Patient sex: F
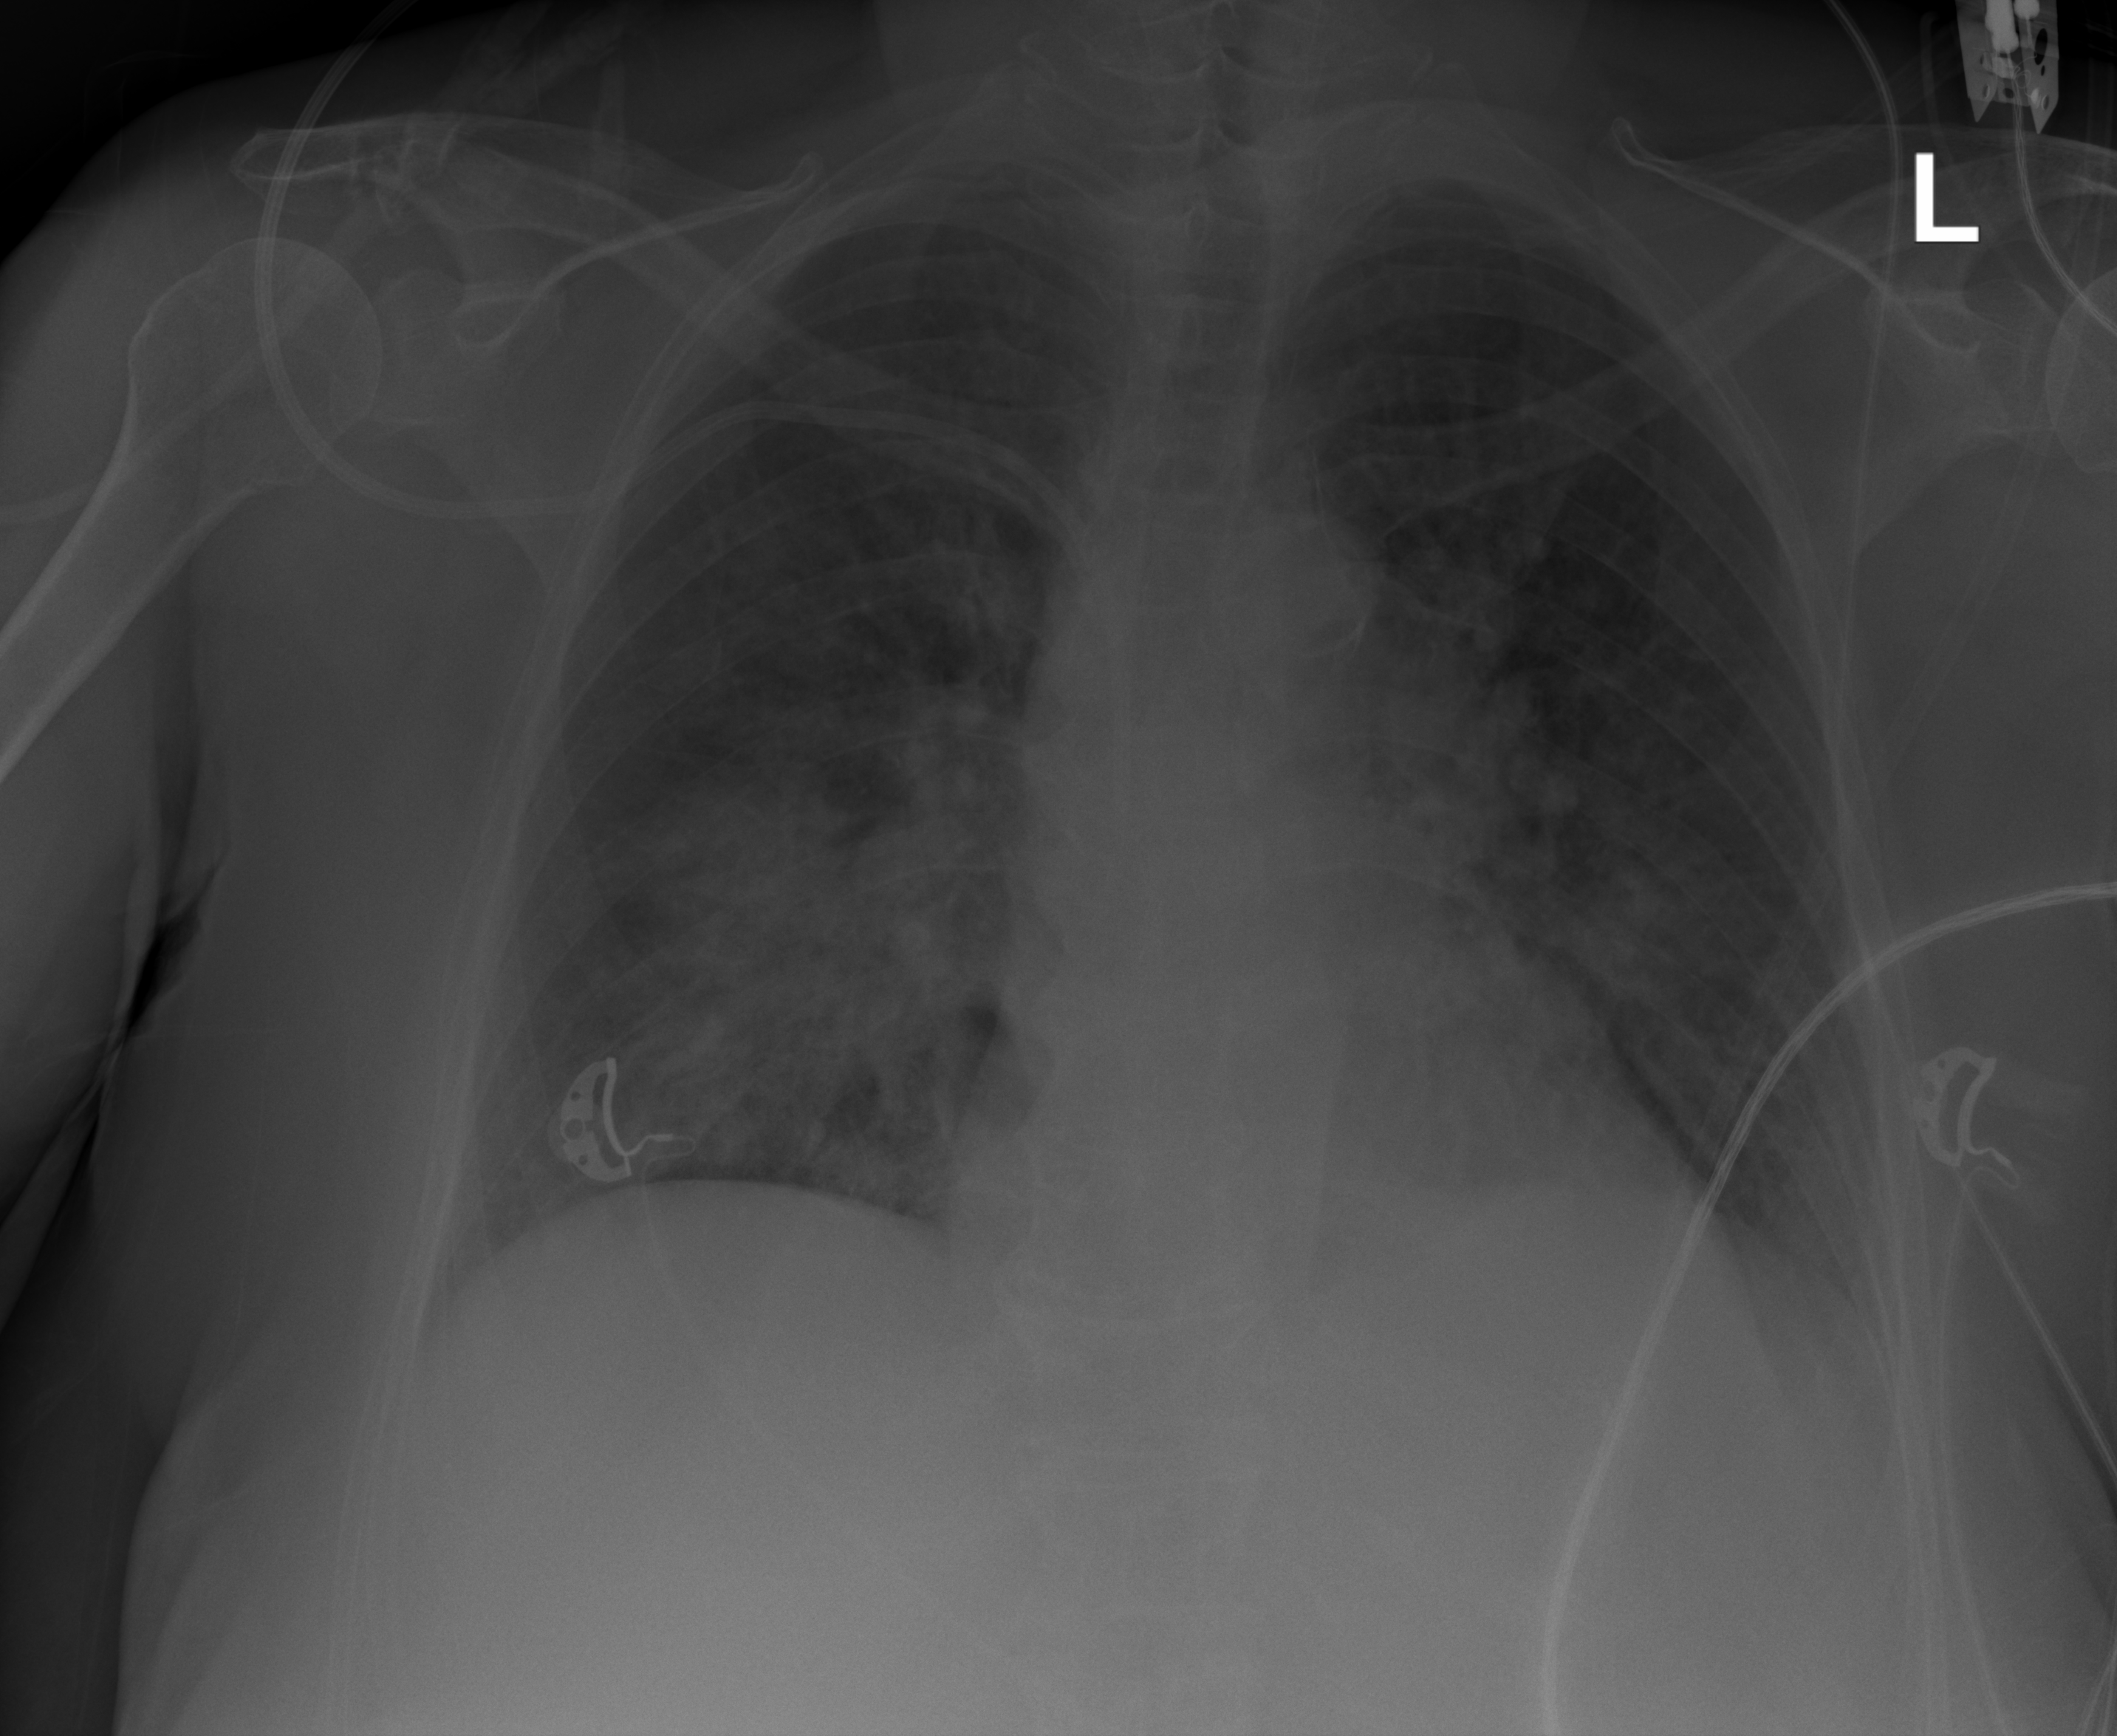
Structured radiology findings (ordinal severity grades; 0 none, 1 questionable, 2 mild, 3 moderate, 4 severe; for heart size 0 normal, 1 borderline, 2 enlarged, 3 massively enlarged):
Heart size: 1
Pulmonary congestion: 2
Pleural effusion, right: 0
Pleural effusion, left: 0
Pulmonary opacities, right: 2
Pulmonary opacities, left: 2
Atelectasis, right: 2
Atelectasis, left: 2